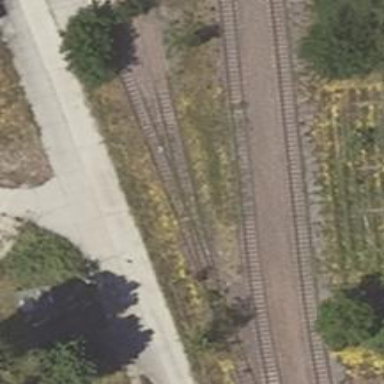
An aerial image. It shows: Disused railway yard.